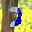
Label: 2